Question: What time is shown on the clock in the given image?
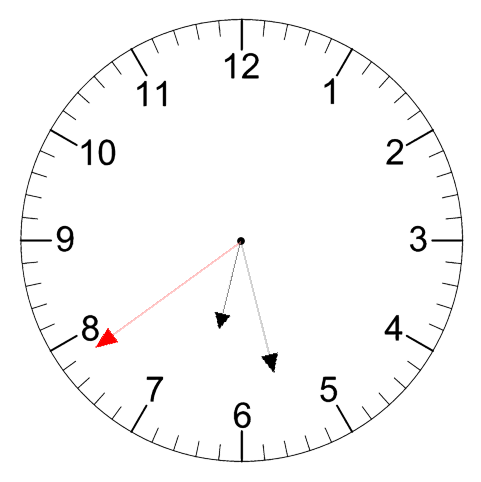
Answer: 06:27:39